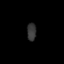
Tissue: lung
Cell type: Myeloid cells
Senescence score: 0.1931
Nuclear area (px): 158
Mean DAPI intensity: 53.101